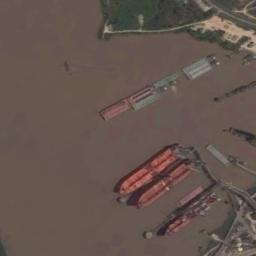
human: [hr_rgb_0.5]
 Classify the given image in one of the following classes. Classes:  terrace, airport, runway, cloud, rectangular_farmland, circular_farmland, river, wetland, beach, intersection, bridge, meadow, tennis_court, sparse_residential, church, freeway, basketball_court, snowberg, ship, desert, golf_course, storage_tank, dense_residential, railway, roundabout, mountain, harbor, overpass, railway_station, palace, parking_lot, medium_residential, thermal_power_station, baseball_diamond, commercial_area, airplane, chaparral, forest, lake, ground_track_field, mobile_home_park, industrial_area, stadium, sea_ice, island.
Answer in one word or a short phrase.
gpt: ship